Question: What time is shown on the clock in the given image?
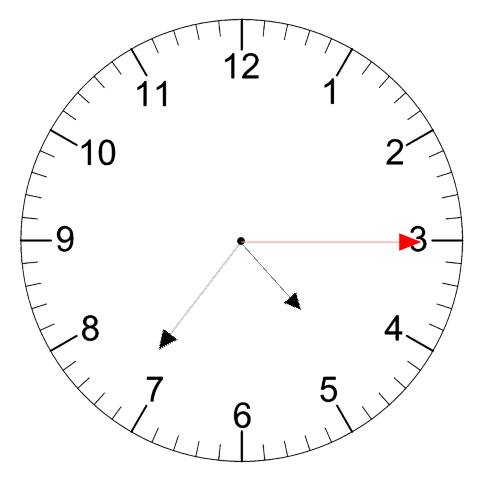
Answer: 04:36:15